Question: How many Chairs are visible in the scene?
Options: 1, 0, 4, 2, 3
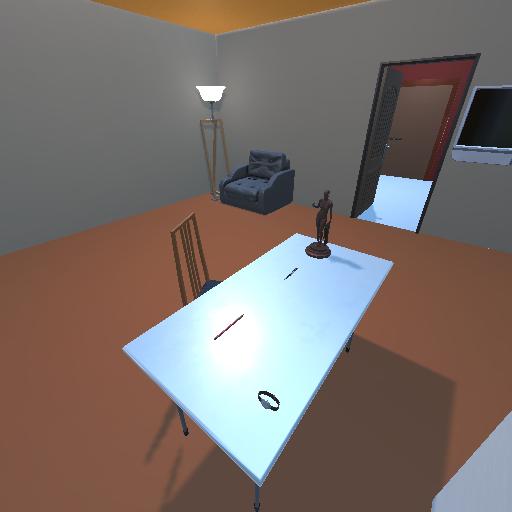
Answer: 1